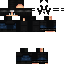
A male human skin with dark skin, wearing brown helmet dressed in a blue hoodie and black pants, featuring a closed mouth.